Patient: sex M, age 59
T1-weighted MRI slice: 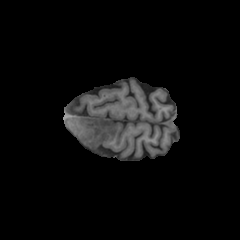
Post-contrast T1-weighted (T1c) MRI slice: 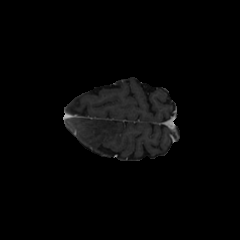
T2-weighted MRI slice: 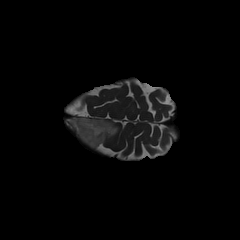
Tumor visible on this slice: yes
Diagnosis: Oligodendroglioma, IDH-mutant, 1p/19q-codeleted
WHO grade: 3